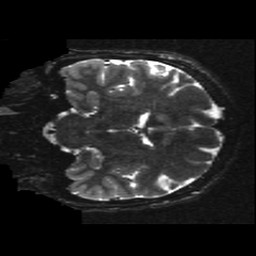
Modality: T2w
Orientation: coronal
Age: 16
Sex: male
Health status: ill
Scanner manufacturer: ge
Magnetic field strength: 3 T
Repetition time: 7.5 s
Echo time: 0.1015 s